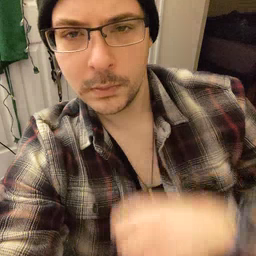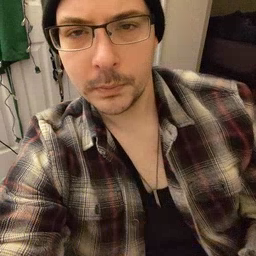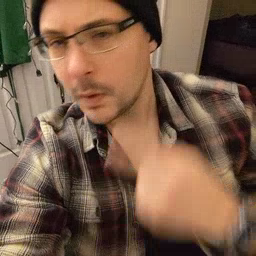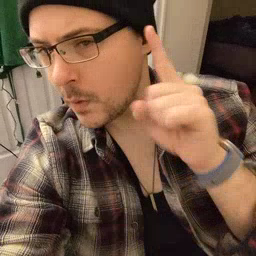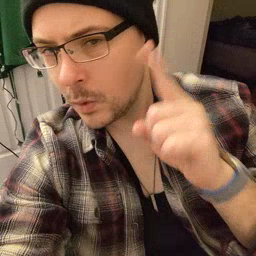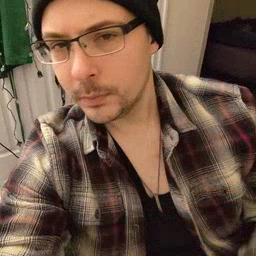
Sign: for